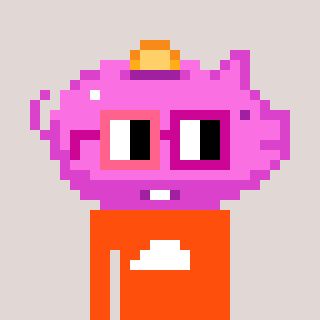
a pixel art character with square pink and red glasses, a piggybank-shaped head and a orange-colored body on a warm background